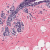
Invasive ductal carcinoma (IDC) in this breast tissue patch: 0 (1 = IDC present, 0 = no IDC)